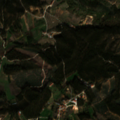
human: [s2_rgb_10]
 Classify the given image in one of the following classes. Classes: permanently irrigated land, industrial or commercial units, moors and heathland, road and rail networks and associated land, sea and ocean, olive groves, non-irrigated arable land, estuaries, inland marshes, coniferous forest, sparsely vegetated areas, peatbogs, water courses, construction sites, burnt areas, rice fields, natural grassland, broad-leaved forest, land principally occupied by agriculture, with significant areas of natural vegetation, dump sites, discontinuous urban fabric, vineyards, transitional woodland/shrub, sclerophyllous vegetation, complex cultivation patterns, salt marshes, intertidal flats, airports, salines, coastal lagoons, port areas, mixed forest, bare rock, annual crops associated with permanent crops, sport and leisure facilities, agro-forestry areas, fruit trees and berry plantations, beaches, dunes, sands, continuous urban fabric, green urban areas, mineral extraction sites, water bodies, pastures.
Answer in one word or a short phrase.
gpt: annual crops associated with permanent crops, complex cultivation patterns, broad-leaved forest, transitional woodland/shrub